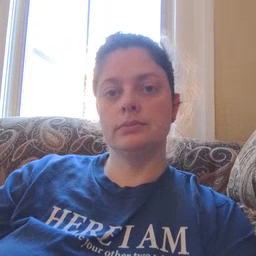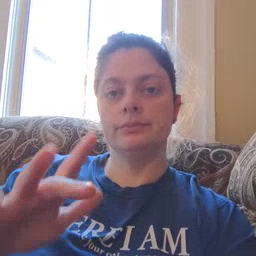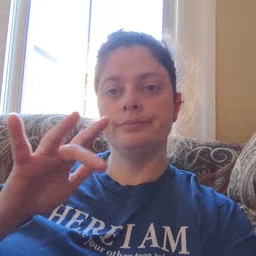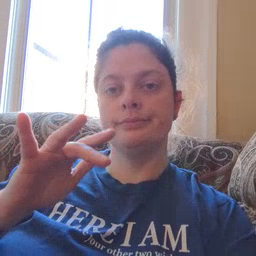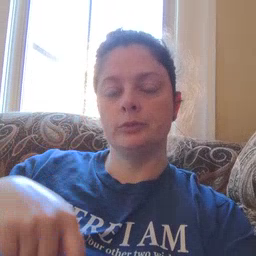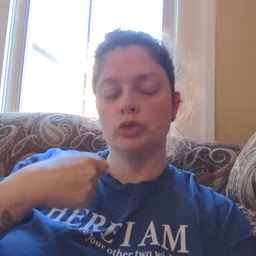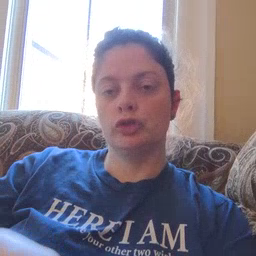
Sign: zipper